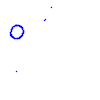
Particle: pion